Question: Suppose we have a matrix I of size 49x49x5, corresponding to 5 images of size 49x49 stacked along the third dimension so we have a total of 5 images. These images should visualize the density of a gas in a 3D space, so we can think of each image as a section cut of the room at different locations.
Is there any way to make a figure in MATLAB where all 5 images are shown as hanging in the 3D space they "came from"?
Here is an image hopefully making it clearer what I am after:

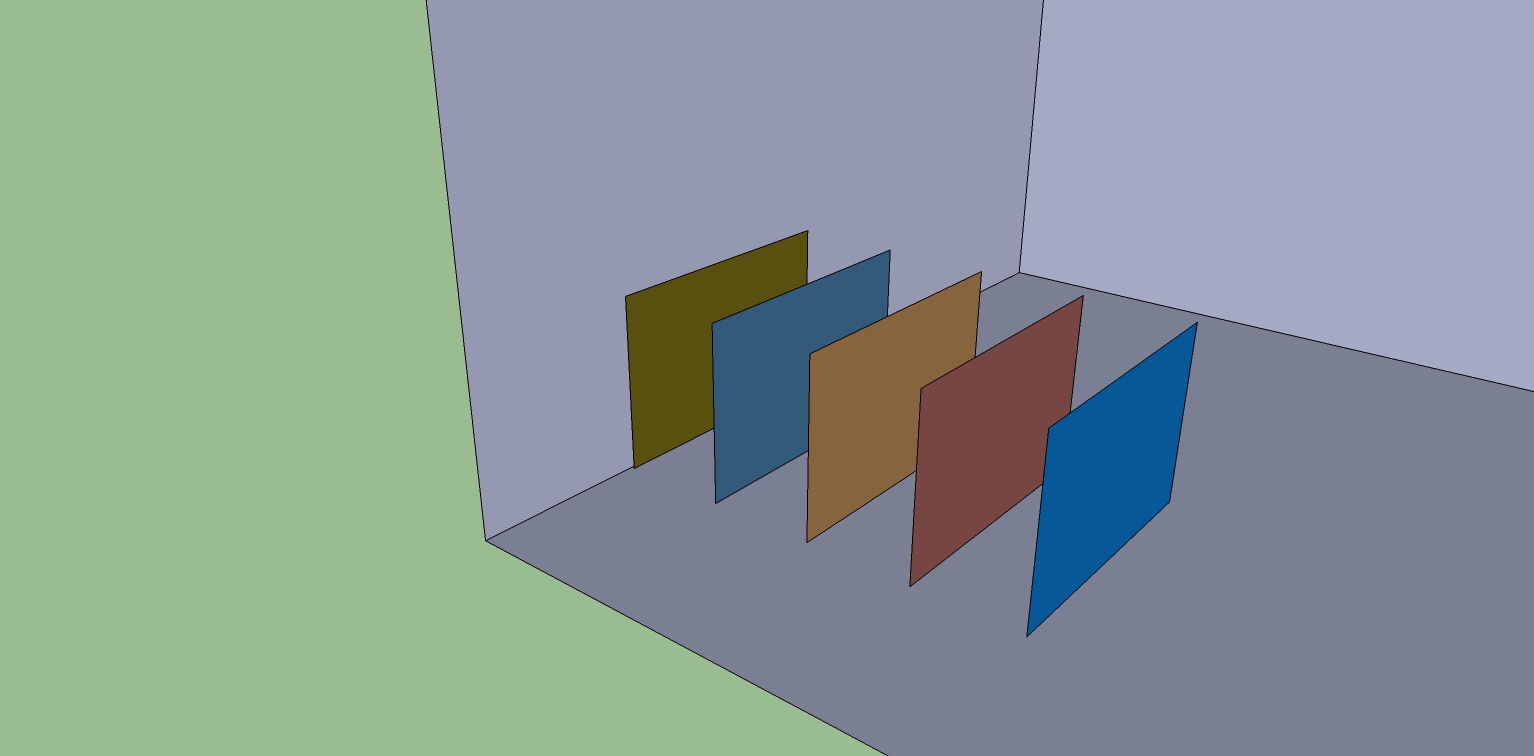
Answer: Consider the following example. It uses the low-level <URL> function to plot stacked images:
'''
%# create stacked images (I am simply repeating the same image 5 times)
img = load('clown');
I = repmat(img.X,[1 1 5]);
cmap = img.map;
%# coordinates
[X,Y] = meshgrid(1:size(I,2), 1:size(I,1));
Z = ones(size(I,1),size(I,2));
%# plot each slice as a texture-mapped surface (stacked along the Z-dimension)
for k=1:size(I,3)
surface('XData',X-0.5, 'YData',Y-0.5, 'ZData',Z.*k, ...
'CData',I(:,:,k), 'CDataMapping','direct', ...
'EdgeColor','none', 'FaceColor','texturemap')
end
colormap(cmap)
view(3), box on, axis tight square
set(gca, 'YDir','reverse', 'ZLim',[0 size(I,3)+1])
'''
I am using indexed color images (with direct color mapping), but it can be easily changed to use grayscale images (with scaled color mapping).
Now if you want to get the 3D space arranged like you have shown in your question, simply interchange the Y and Z dimensions (images stacked along the Y-dimension instead of the Z-dimension).
In general, to have more control on the viewing angle, use the <URL>.